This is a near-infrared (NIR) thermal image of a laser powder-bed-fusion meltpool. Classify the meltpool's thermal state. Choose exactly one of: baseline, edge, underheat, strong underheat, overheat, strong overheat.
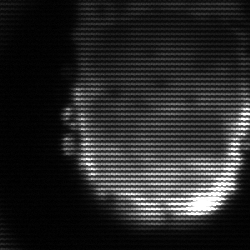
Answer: baseline